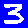
Digit: 3